Field crop: maize
Growth stage: 2
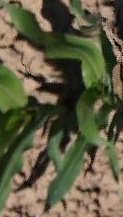
Species: maize